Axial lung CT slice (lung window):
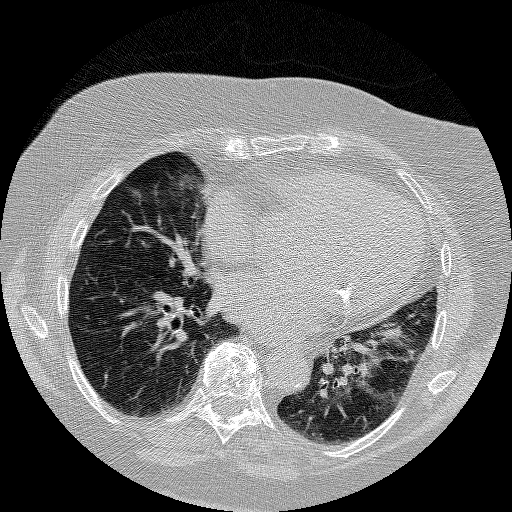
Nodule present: no